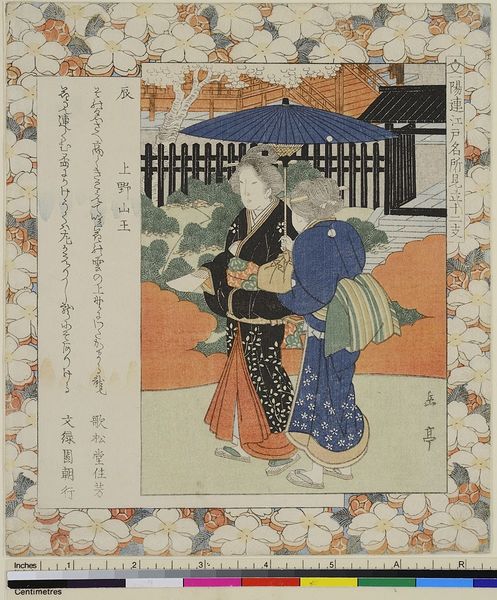
Titel: Jahr des Drachen: Ueno Sanno
Künstler: Yashima Gakutei
Standort: Hamburg
Institution: Museum für Kunst und Gewerbe Hamburg
Schlagwörter: baum, blau, mann, frauen, menschen, blumen, frau, frisur, hintergrund, holz, kleid, orange, blüten, haus, regenschirm, schirm, sonnenschirm, zaun, mensch, gehen, pfad, gewänder, garten, holzschnitt, japan, schrift, laufen, mauer, spazieren, treppe, sandalen, japanisch, schriftzeichen, tor, spaziergang, asien, geisha, druckgraphik, druckgrafik, zeit, farbholzschnitt, palisade, kimono, bildfeld, edo, jaoan, reproduktionen, druckerzeugnisse, blüte